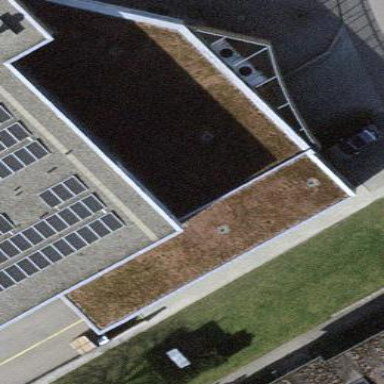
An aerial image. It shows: Building with flat white roof of red color.